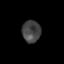
Tissue: skin
Cell type: Epithelial cells
Senescence score: 0.2689
Nuclear area (px): 400
Mean DAPI intensity: 68.21